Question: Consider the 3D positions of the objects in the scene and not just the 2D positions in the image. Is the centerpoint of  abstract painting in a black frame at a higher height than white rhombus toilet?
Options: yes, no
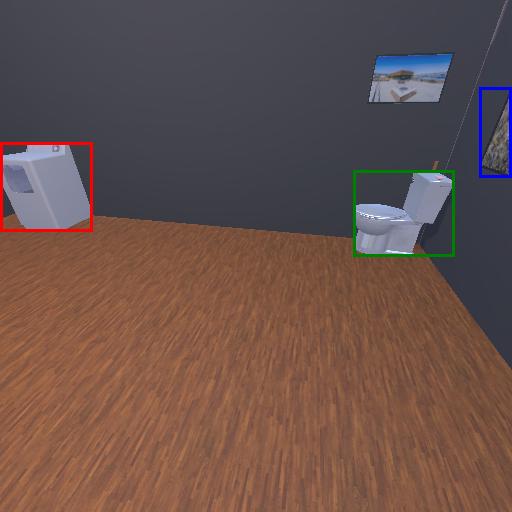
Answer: yes